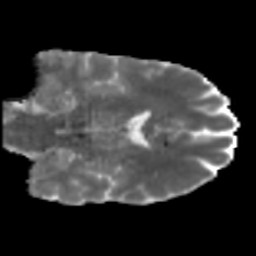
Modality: MD
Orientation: coronal
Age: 46
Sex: male
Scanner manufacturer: siemens
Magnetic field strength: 3 T
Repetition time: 5 s
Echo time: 0.092 s